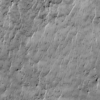
Label: not_dusty